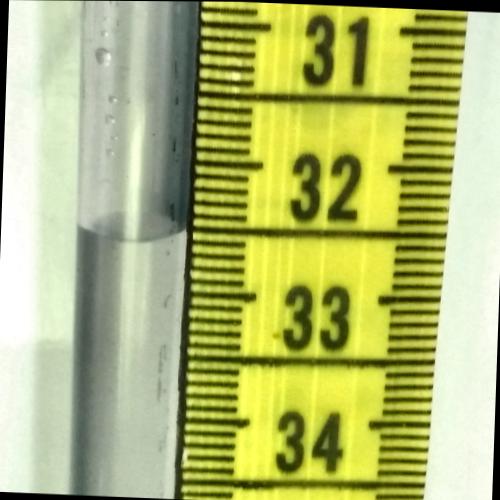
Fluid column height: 32.6 cm